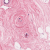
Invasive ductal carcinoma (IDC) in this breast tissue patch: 0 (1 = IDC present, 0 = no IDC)